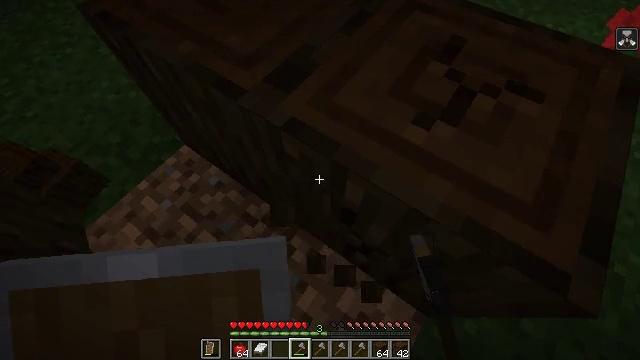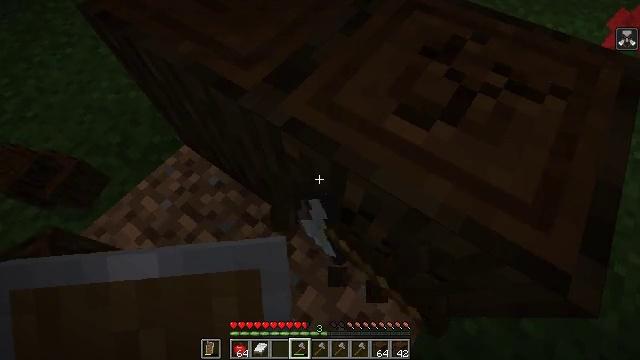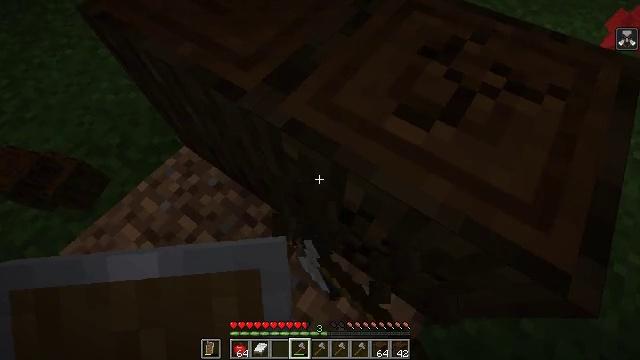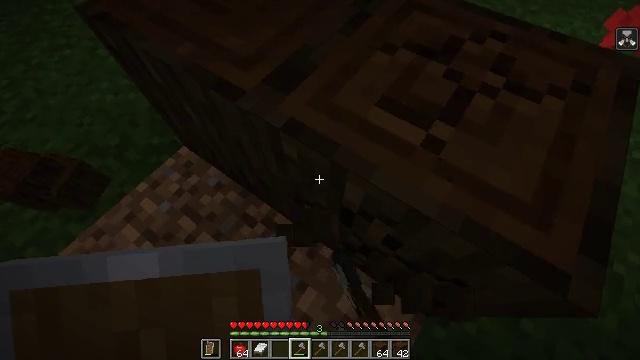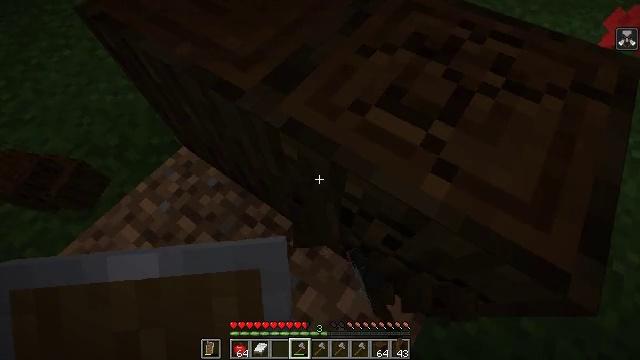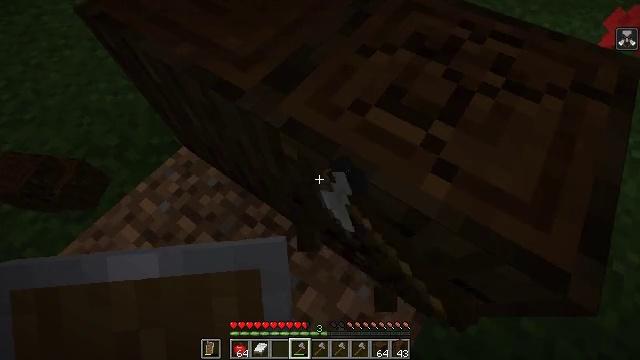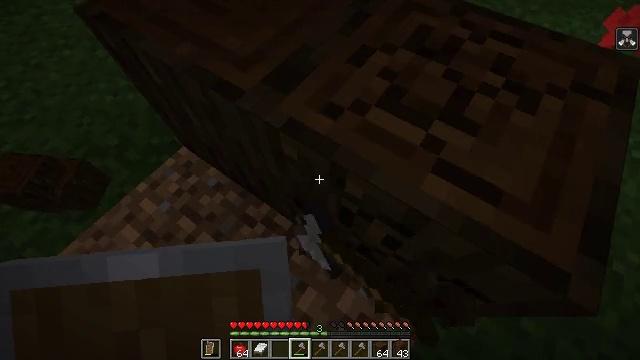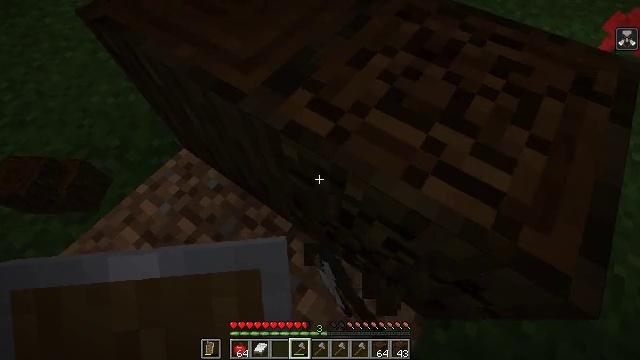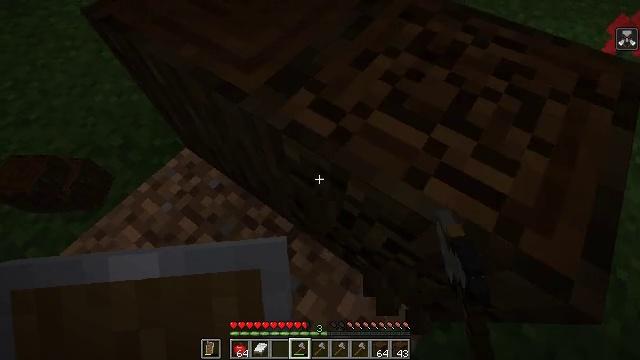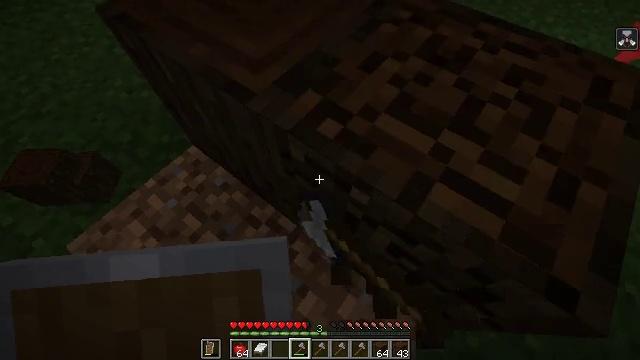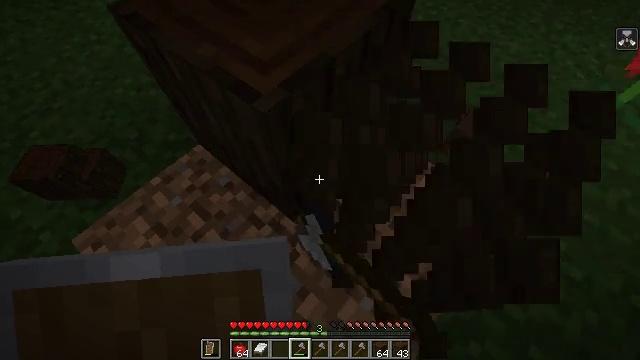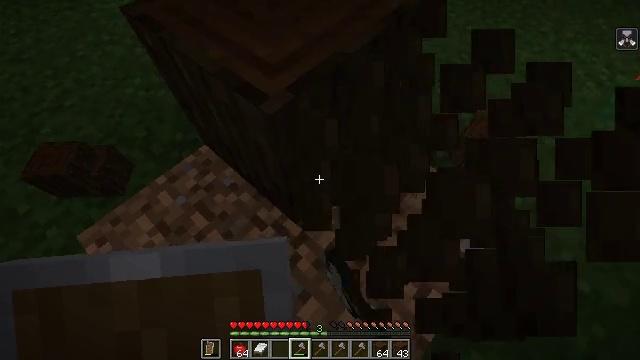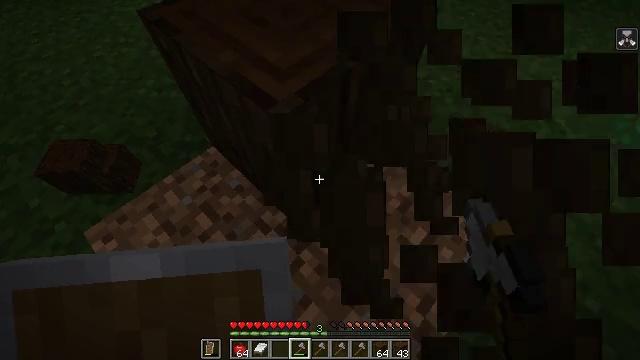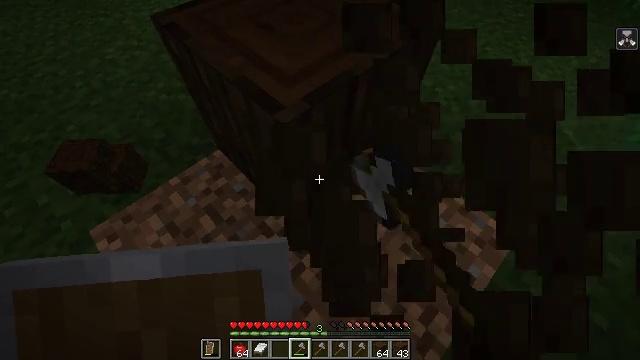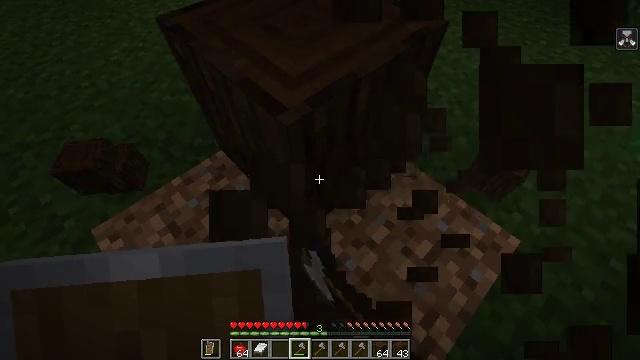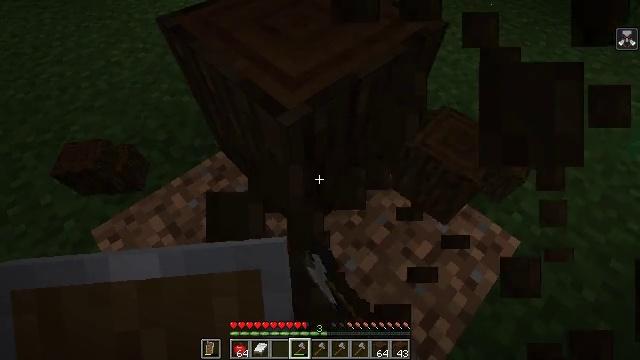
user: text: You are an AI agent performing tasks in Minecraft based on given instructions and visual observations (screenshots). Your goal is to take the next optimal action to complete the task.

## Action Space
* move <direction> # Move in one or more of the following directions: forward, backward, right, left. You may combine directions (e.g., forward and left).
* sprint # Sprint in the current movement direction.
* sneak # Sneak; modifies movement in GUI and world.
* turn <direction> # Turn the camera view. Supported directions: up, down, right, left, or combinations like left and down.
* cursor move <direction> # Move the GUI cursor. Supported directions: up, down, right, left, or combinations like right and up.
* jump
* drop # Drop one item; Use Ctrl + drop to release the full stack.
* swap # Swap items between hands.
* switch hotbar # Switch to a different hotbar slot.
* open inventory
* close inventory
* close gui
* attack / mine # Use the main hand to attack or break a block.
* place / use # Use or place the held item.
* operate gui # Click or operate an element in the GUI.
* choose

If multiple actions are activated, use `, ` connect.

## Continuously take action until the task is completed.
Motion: motion action
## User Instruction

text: Harvest dark oak log for resources.
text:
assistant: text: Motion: attack / mine
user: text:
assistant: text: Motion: attack / mine
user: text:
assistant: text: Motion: attack / mine
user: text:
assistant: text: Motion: attack / mine
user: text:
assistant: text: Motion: attack / mine
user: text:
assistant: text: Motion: attack / mine
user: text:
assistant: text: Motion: attack / mine
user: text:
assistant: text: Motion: attack / mine
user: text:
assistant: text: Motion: turn left, attack / mine
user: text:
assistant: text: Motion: turn left, attack / mine
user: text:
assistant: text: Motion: turn left, attack / mine
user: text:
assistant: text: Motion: turn left and up, attack / mine
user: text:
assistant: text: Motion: turn left and up, attack / mine
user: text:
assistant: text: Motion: attack / mine
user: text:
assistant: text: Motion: attack / mine
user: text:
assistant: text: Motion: attack / mine
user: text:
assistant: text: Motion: attack / mine
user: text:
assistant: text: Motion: attack / mine
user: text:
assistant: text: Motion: attack / mine
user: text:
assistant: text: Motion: attack / mine
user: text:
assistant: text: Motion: attack / mine
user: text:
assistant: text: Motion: attack / mine
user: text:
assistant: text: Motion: attack / mine
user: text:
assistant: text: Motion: attack / mine
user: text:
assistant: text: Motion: attack / mine
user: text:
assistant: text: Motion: attack / mine
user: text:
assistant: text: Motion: attack / mine
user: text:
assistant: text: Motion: attack / mine
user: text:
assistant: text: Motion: attack / mine
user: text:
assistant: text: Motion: attack / mine